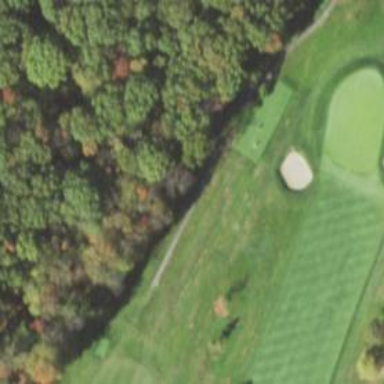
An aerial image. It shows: Rough area on grassy golf course.